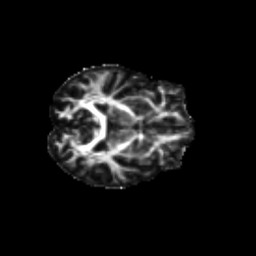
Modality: FA
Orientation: axial
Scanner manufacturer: siemens
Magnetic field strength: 3 T
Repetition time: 9.2 s
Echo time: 0.084 s